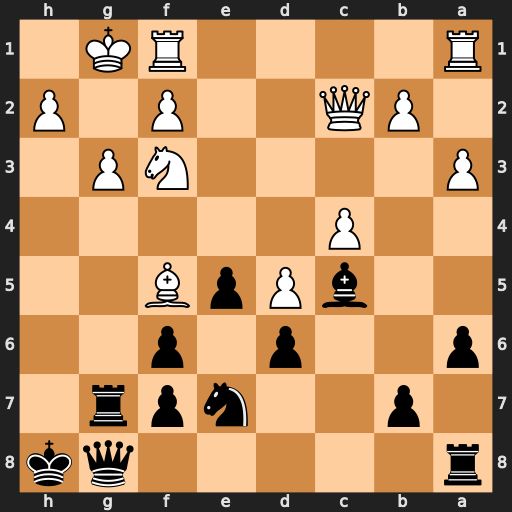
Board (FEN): r5qk/1p2npr1/p2p1p2/2bPpB2/2P5/P4NP1/1PQ2P1P/R4RK1
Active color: b
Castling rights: -
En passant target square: -
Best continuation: Rxg3+ Kh1 Rxf3